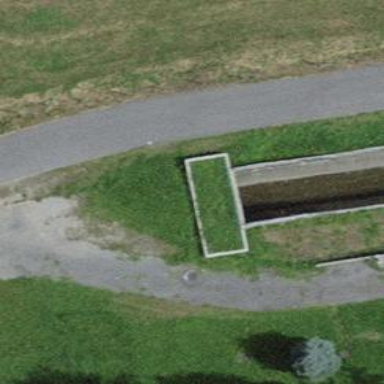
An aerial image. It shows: Bollard barrier.